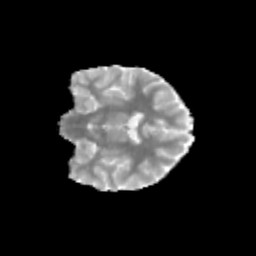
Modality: MD
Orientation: coronal
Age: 11
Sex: female
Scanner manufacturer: siemens
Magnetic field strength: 3 T
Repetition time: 3.8 s
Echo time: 0.07 s